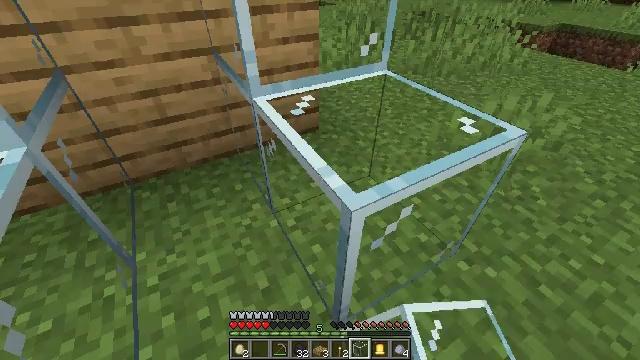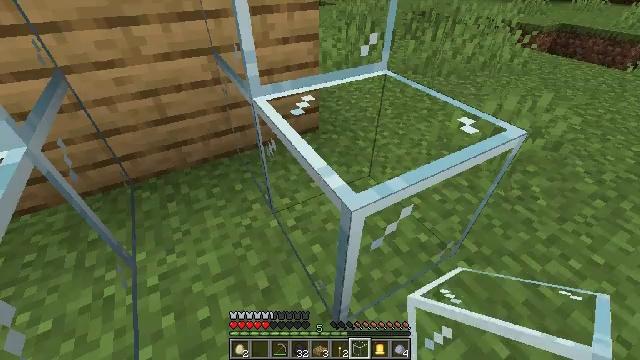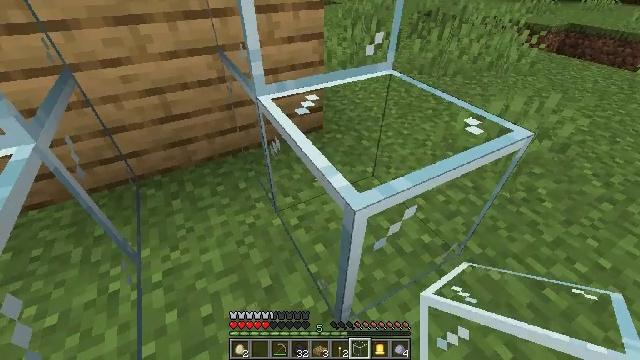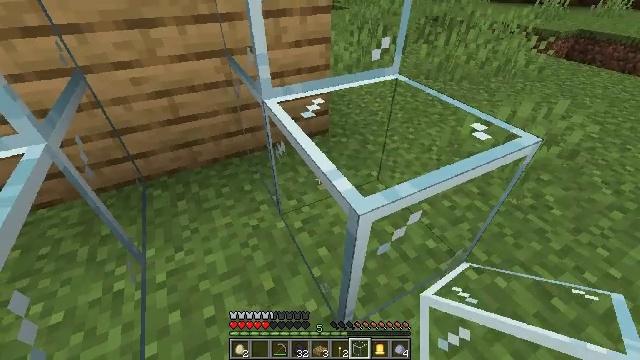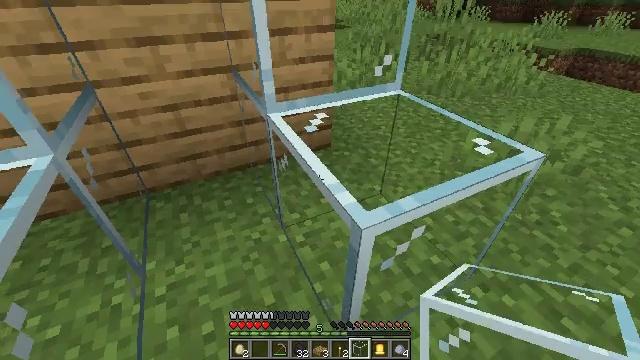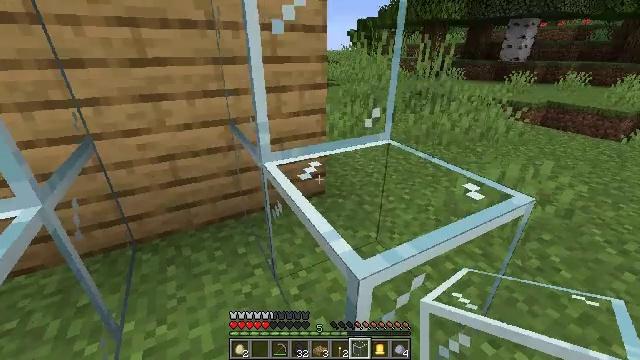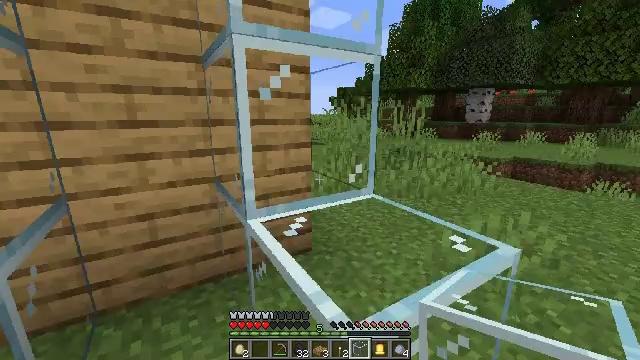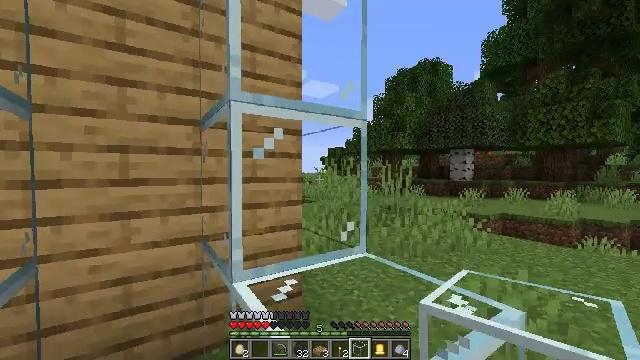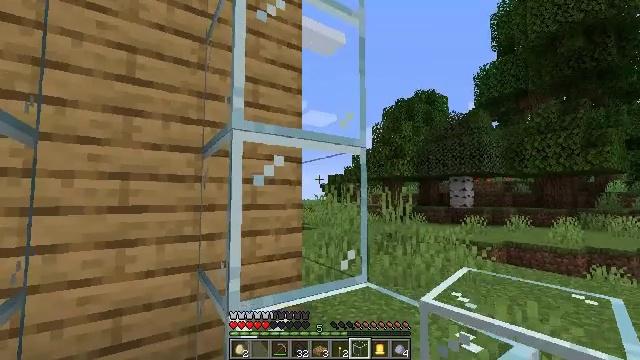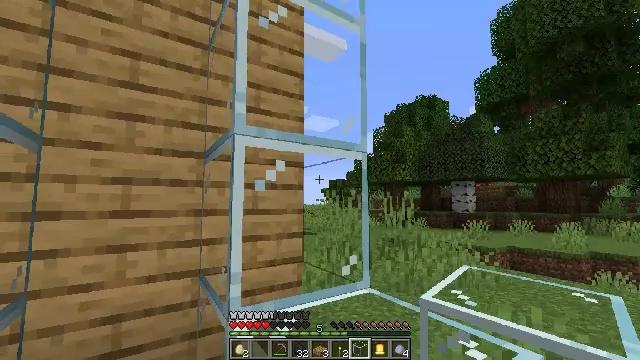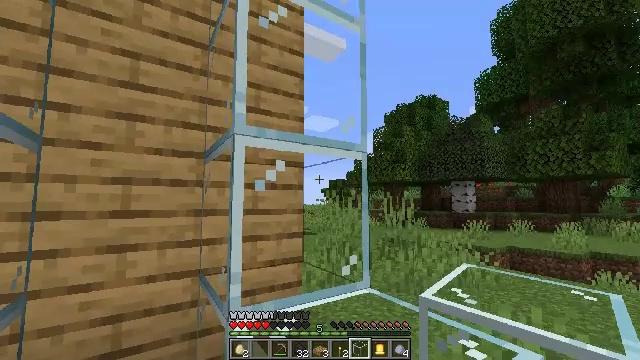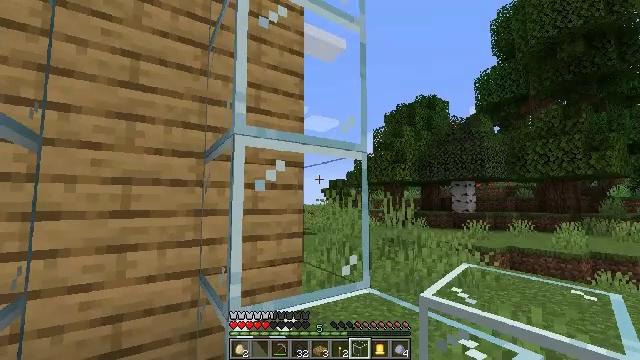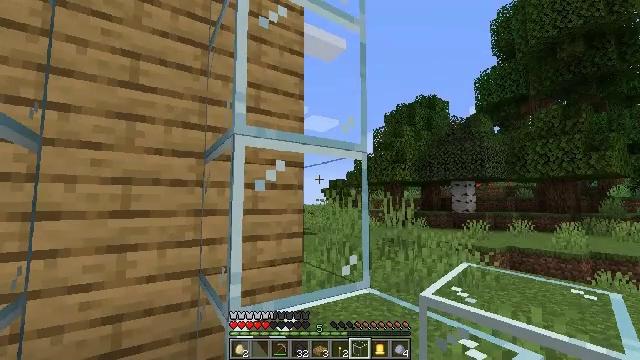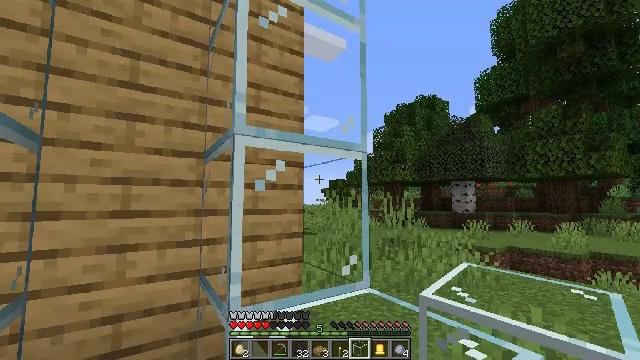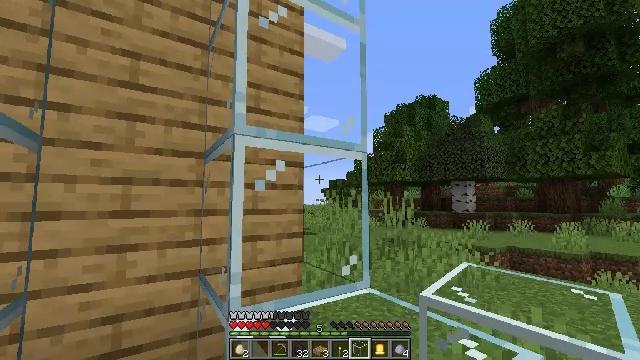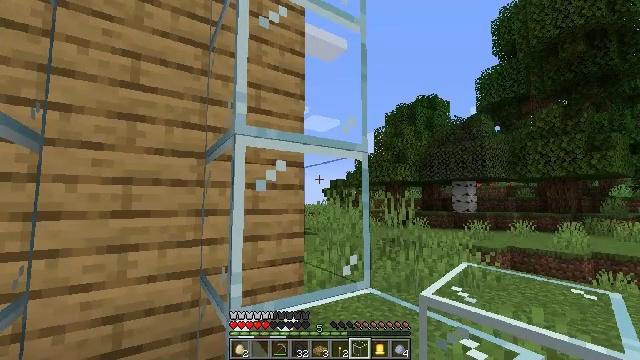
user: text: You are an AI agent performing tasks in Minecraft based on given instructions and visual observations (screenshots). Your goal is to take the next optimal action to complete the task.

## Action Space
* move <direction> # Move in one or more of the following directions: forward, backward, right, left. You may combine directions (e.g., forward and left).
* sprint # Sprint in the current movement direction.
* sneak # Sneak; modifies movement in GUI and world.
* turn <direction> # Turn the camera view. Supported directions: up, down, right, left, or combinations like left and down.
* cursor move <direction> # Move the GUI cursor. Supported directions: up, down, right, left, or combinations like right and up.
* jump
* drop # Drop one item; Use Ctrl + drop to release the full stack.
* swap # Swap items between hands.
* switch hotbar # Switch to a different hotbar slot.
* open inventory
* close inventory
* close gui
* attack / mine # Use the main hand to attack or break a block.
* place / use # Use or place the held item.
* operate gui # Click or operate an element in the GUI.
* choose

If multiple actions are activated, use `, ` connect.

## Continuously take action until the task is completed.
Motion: motion action
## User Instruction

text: Attack the oak door to gather it.
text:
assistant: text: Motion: no_op
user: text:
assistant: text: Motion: turn left
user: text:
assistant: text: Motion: turn left
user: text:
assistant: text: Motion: turn up
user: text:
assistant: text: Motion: turn right and up
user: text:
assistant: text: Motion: turn right and up
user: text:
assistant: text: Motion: turn right and up
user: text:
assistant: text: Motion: turn up
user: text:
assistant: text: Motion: turn up
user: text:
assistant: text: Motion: no_op
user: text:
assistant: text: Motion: no_op
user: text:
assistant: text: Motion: no_op
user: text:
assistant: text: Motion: no_op
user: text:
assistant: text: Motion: no_op
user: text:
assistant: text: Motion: no_op
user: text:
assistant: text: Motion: no_op
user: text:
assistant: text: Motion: no_op
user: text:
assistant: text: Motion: no_op
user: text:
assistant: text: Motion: no_op
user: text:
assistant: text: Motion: no_op
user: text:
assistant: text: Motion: no_op
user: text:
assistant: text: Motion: no_op
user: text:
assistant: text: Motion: no_op
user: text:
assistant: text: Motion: no_op
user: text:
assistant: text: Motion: no_op
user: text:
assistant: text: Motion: no_op
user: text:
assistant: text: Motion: turn left and down
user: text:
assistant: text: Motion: turn left and down
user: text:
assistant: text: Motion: turn left and down
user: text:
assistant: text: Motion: no_op